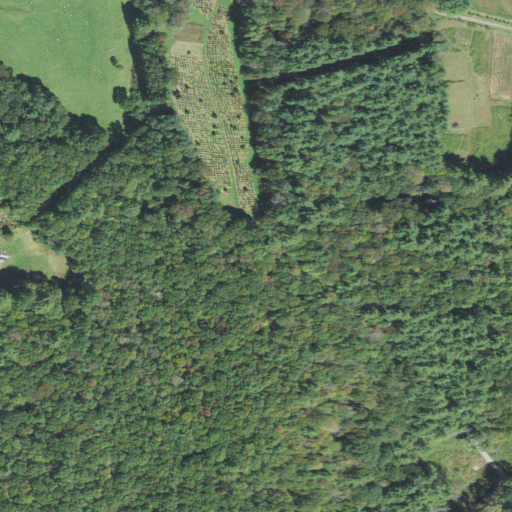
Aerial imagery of ridge(s) in North Carolina named Chestnut Ridge containing mixed forest, deciduous forest, open development, pasture, and shrub